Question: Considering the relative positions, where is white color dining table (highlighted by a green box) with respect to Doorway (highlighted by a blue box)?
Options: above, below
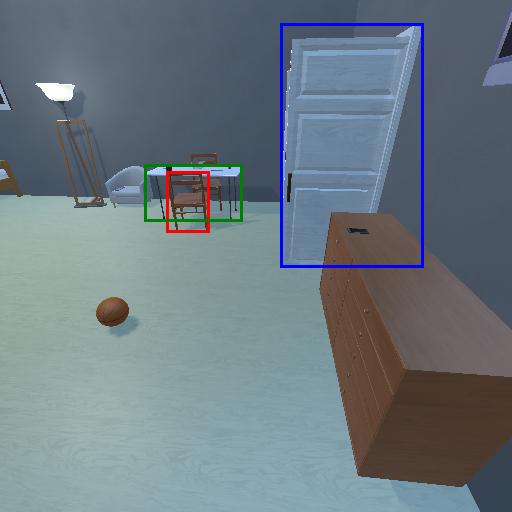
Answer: above